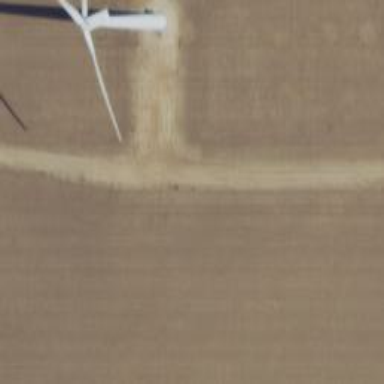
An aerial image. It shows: Road designated for service vehicles in wind farm area.